Field crop: maize
Growth stage: 1
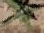
Species: atriplex